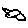
Label: bird